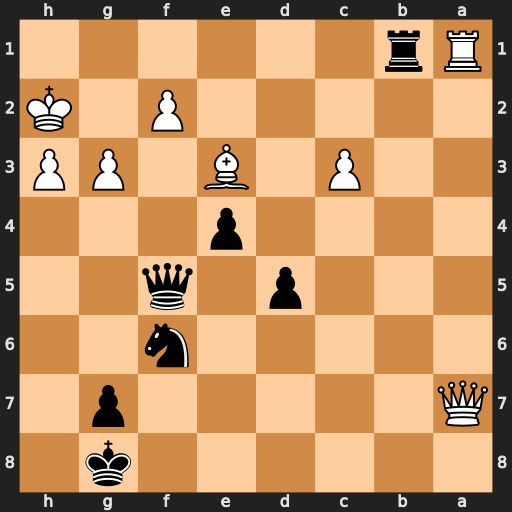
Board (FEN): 6k1/Q5p1/5n2/3p1q2/4p3/2P1B1PP/5P1K/Rr6
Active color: b
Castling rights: -
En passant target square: -
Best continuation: Ng4+ hxg4 Qh7+ Bh6 Qxh6+ Kg2 Qh1#